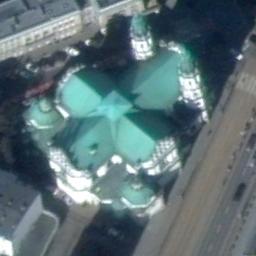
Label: church